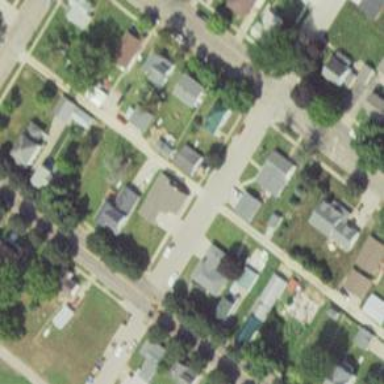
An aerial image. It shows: Alley classified as service road.